Question: '''
from kivy.app import App
from kivy.uix.boxlayout import BoxLayout
from kivy.uix.label import Label
from kivy.core.window import Window
from kivy.uix.scrollview import ScrollView
from kivy.effects.scroll import ScrollEffect
from kivy.uix.widget import Widget
from kivy.uix.button import Button
class BSGameMain(BoxLayout):
blmain = BoxLayout(orientation = 'vertical') # MainBoxLayout init
scrlFBtns = ScrollView(effect_cls = 'ScrollEffect')
blbtns = BoxLayout(
orientation = 'vertical',
size_hint_y = None
) # BoxLayout for buttons
blbtns.bind(minimum_height = blbtns.setter('height'))
scrlFBtns.add_widget(blbtns)
for i in range (2):
blbtns.add_widget(Button(
text='asd',
size_hint_y = None,
height = 40
))
lblmain = Label(text = 'asd')
blmain.add_widget(lblmain)
blmain.add_widget(scrlFBtns)
class BSApp(App):
def build(self):
game = BSGameMain()
return game.blmain
if __name__ == "__main__":
BSApp().run()
'''
It is necessary to make the buttons appear from below, and not from the middle, taking into account the scrollview. I just can't make him do it.

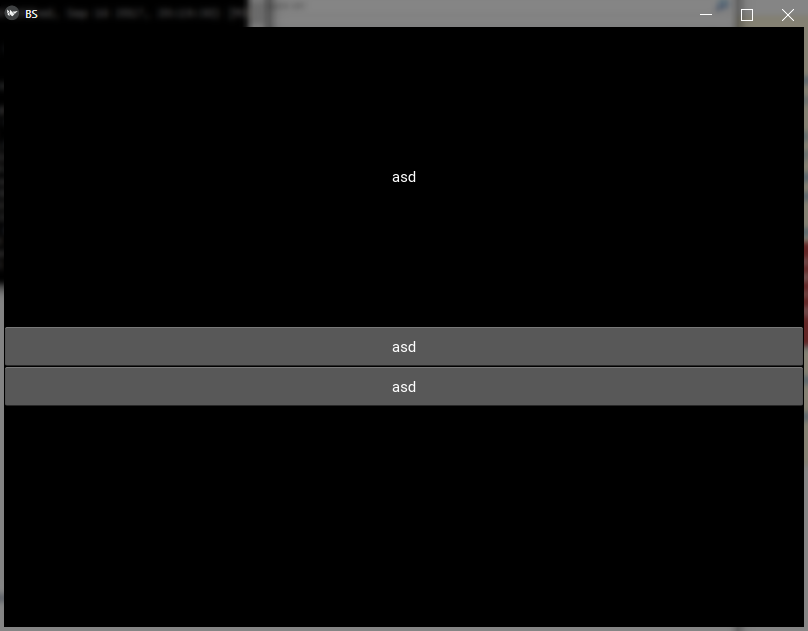
Answer: Please keep in mind that BoxLayouts override modifications to positioning, as they automatically position their children. This makes them pretty self-sufficient but a little stubborn to work with.
Like you said, if there's only a couple buttons, it sticks to the middle. The scrollview works, but since it's a child of a boxlayout, it can only stretch as far as what the boxlayout says it can, which is the bottom half of the window. Also, since the boxlayout for the buttons adds children top-down, this is why your buttons appear in the middle. In reality, it's adding buttons to of the window.
You have specified boxlayouts where boxlayouts are not necessary. One thing you might want is to position your scrollview at will, depending on the number of buttons in the scrollview. This will require an if statement and an integer.
My changes:
'''
from kivy.app import App
from kivy.uix.boxlayout import BoxLayout
from kivy.uix.label import Label
from kivy.core.window import Window
from kivy.uix.scrollview import ScrollView
from kivy.effects.scroll import ScrollEffect
from kivy.uix.widget import Widget
from kivy.uix.button import Button
class BSGameMain(): #No longer a boxlayout.
scroll_height = 0;
blmain = Widget() #No longer a boxlayout. Fills the window.
blbtns = BoxLayout(
orientation = 'vertical',
size_hint = (1, None),
) # BoxLayout for buttons
blbtns.bind(minimum_height = blbtns.setter('height'))
for i in range (20): #number of buttons printed
blbtns.add_widget(Button(
text='asd',
size_hint_y = None,
height = 40
))
if (scroll_height < (Window.height / 2)):
scroll_height = scroll_height + 40 #This measures how much space we need for the scrollview. Make sure it matches button height!
scrlFBtns = ScrollView(effect_cls = 'ScrollEffect', pos = (0, 0), size = (Window.width, scroll_height))
#The pos of 0,0 ensures scrlFBtns stays at the bottom. Place at negative coordinates if you want it to extend off-screen.
scrlFBtns.add_widget(blbtns)
lblmain = Label(text = 'asd', halign = 'center', y = (Window.height * 0.75), width = Window.width, color = (1,1,1,1))
blmain.add_widget(lblmain)
blmain.add_widget(scrlFBtns)
class BSApp(App):
def build(self):
game = BSGameMain()
return game.blmain
if __name__ == "__main__":
BSApp().run()
'''
Results:
One Button
,
Three Buttons
,
Twenty Buttons

Hopefully this is along the lines of what you're looking for!